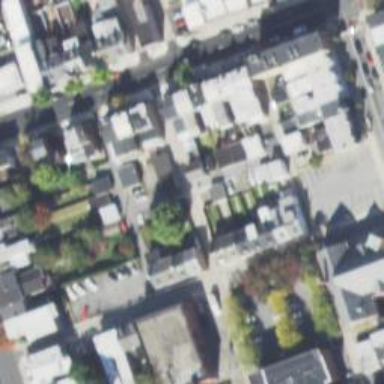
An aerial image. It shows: Alleyway designated as service road.